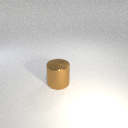
large brown metal cylinder